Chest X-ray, PA view. Patient: 56 years old, sex M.
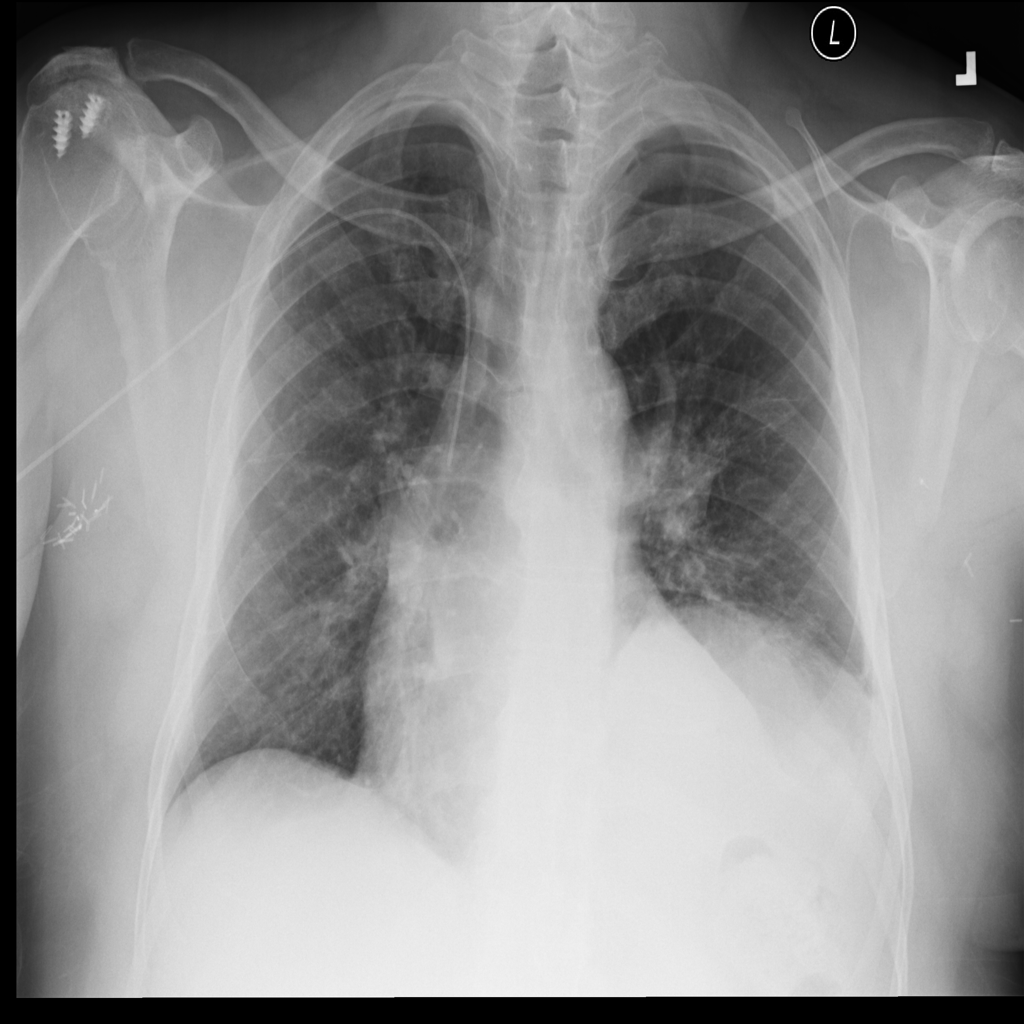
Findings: No Finding